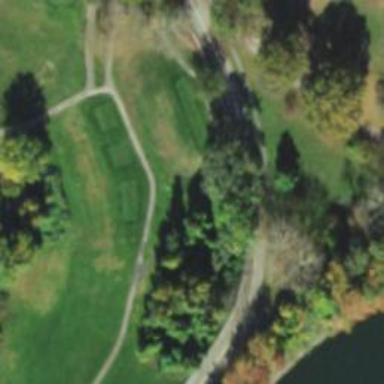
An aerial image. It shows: Path for both roads and golfers.